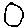
Label: circle